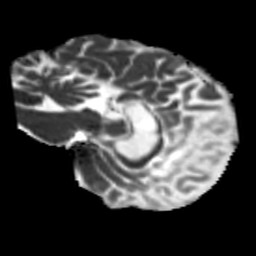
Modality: MD
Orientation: sagittal
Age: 49
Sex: male
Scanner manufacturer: siemens
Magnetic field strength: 3 T
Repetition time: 5.25 s
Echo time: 0.08 s